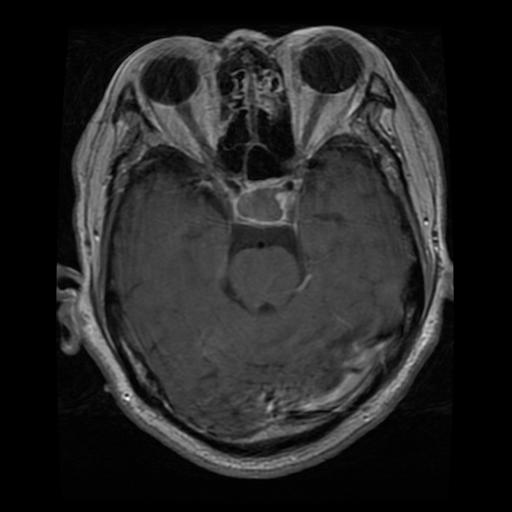
Label: pituitary